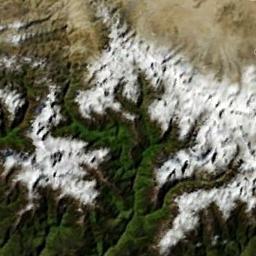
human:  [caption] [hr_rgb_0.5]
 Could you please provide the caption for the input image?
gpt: The snowberg is covered with glaciers and vegetation and the snowberg also is partly exposed .

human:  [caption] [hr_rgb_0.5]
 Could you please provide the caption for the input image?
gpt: The snow berg is consist of green plants,Bare land and white snow .

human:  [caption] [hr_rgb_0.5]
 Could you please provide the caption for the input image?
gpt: There are many plants on the snowberg .

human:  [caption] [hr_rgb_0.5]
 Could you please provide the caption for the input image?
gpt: The snow on the snowy mountains is distributed at the junction of brown and green mountains .

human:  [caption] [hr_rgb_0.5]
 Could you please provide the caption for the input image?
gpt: There are some snow and green land on the snowberg .